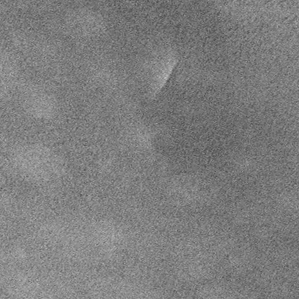
Label: frost